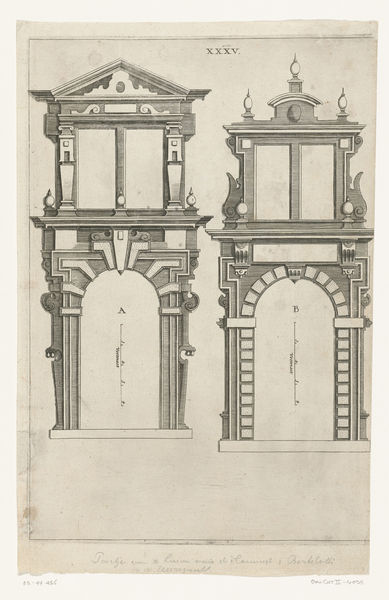
Titel: Twee poorten op de Herengracht te Amsterdam
Künstler: Hendrik de (I) Keyser
Standort: Amsterdam
Institution: Rijksmuseum
Schlagwörter: arch, arches, architecture, white, window, black, gray, windows, print, classical, stone, building, house, entrance, paper, black and white, decoration, ornament, etching, sketch, door, design, doors, plan, draft, buildings, drawings, elevation, facade, facades, scale, style, detail, measurements, persian, plate, tan, doorway, indian, text, high, architectural, blueprint, capitals, ornamentation, legend, finials, handwriting, scrolls, 25, b, enter, numbered, a, 35, portals, keystone, edifice, lintel, alternatives, options, frotnt door, sconse, xxxv